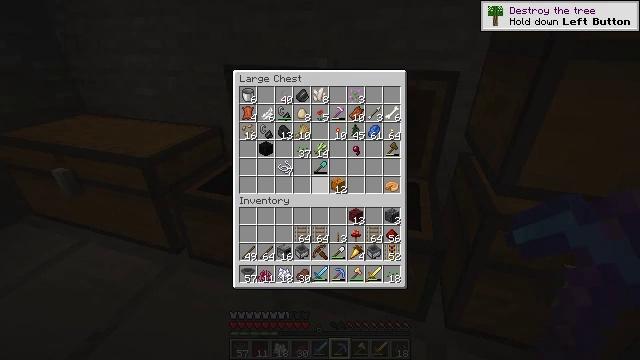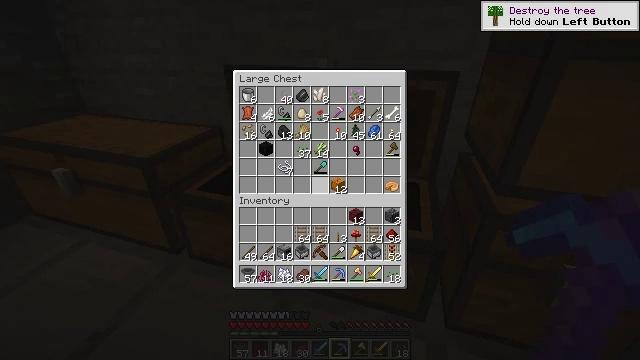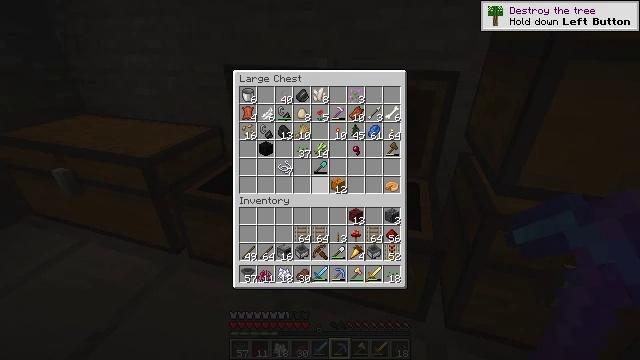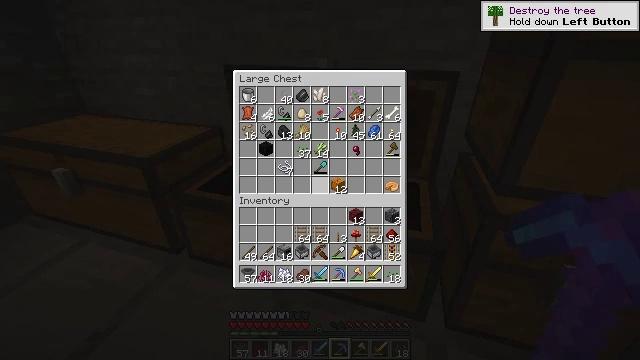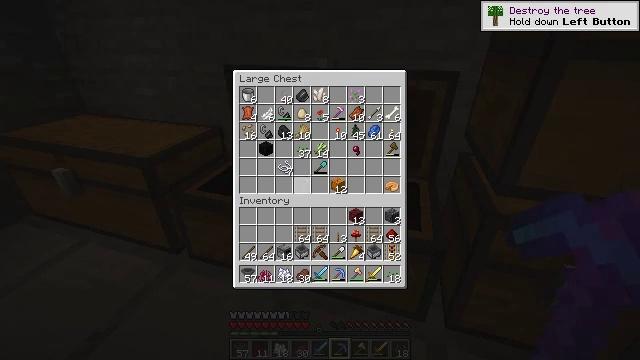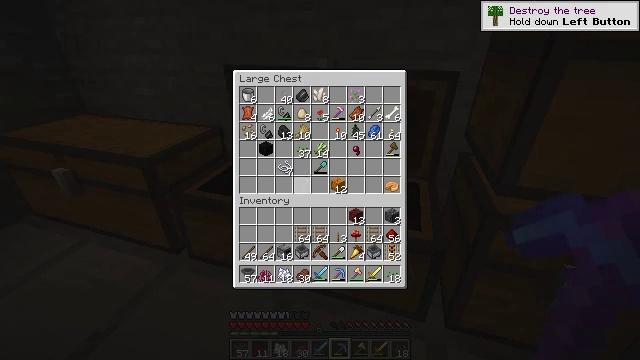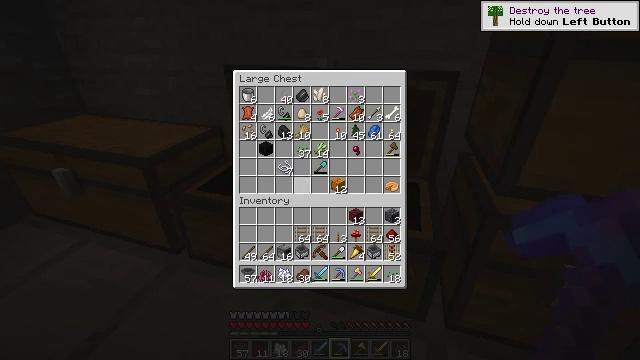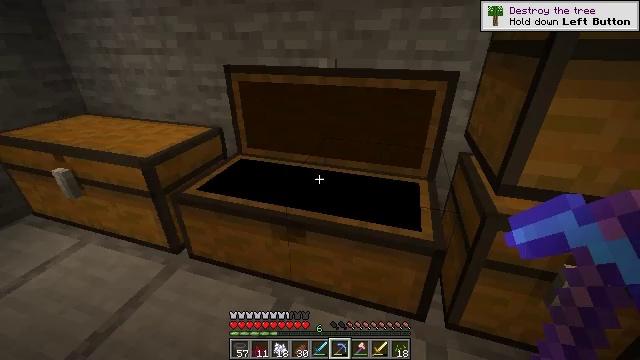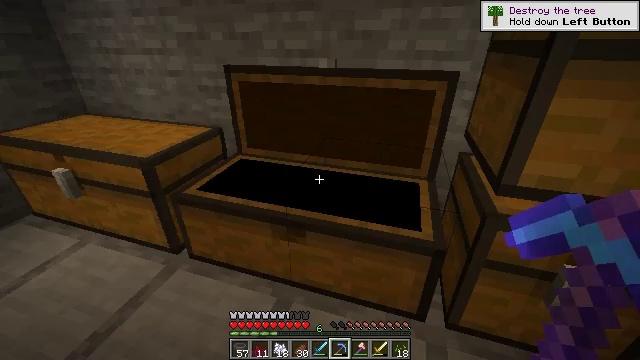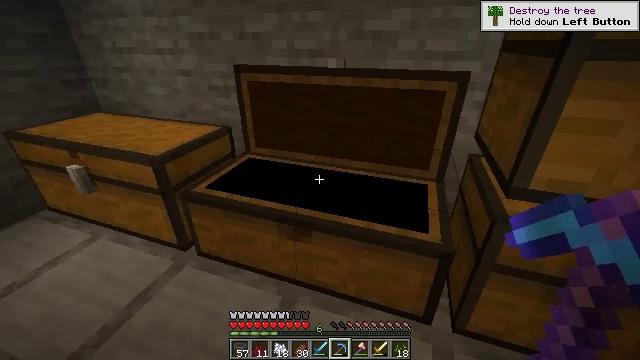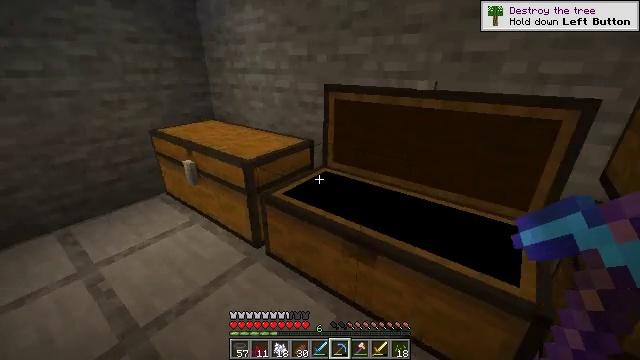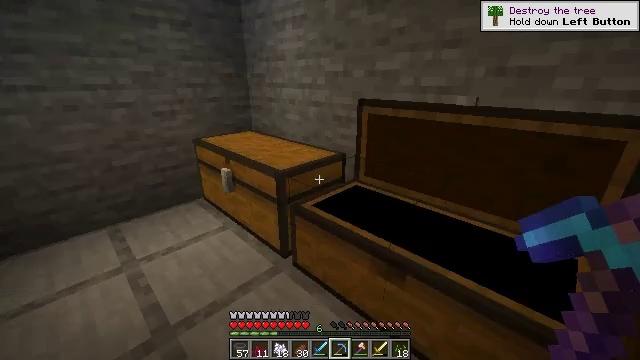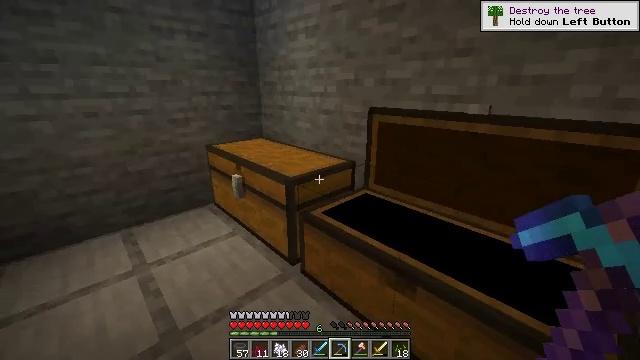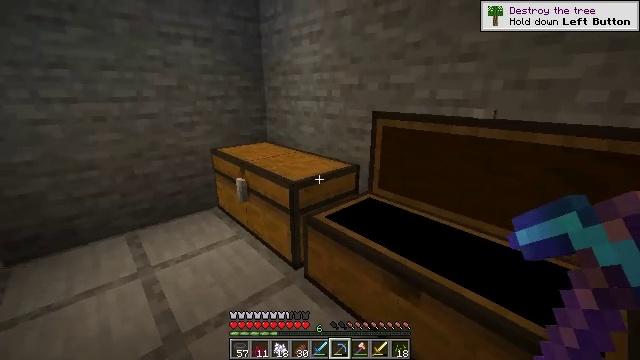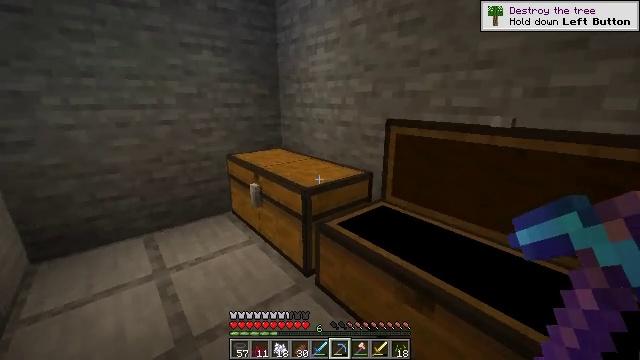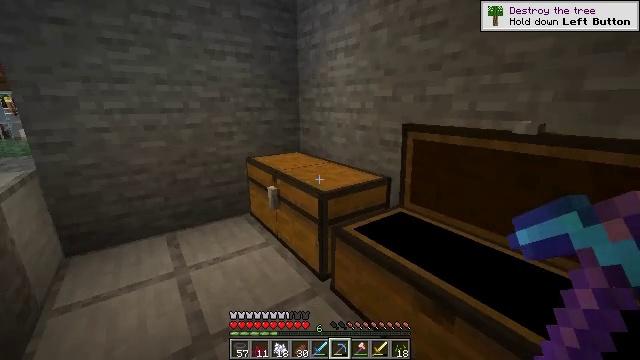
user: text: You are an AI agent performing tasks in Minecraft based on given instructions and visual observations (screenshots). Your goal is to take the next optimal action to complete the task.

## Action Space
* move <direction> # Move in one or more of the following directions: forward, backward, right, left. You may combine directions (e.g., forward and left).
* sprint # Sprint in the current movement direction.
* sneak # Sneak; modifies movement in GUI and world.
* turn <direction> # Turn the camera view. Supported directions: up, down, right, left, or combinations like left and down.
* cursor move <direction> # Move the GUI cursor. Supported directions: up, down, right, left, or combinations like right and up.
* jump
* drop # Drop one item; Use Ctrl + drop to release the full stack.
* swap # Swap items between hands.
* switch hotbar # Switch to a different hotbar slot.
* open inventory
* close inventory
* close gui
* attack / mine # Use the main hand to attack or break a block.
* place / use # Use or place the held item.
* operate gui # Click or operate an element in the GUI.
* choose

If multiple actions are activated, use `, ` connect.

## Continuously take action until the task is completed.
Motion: motion action
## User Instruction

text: Mine spruce leaves from the tree.
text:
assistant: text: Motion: no_op
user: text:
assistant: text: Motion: no_op
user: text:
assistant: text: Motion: no_op
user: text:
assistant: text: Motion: no_op
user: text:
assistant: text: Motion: no_op
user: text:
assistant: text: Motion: no_op
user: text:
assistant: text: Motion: no_op
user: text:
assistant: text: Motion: no_op
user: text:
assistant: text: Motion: turn left
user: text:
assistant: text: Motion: turn left and up
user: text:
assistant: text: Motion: turn left and up
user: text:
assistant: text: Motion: turn left and up
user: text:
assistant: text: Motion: no_op
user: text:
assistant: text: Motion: turn left and up
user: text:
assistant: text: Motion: turn left
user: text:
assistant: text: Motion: turn left
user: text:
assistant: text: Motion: no_op
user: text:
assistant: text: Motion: no_op
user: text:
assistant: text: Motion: use / place
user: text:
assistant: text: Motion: use / place
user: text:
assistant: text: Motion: use / place
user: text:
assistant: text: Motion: no_op
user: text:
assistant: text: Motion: no_op
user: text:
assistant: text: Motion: no_op
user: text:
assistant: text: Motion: no_op
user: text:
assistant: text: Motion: no_op
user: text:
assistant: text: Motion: no_op
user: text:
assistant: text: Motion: no_op
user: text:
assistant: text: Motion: no_op
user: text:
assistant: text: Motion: no_op